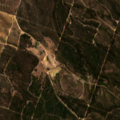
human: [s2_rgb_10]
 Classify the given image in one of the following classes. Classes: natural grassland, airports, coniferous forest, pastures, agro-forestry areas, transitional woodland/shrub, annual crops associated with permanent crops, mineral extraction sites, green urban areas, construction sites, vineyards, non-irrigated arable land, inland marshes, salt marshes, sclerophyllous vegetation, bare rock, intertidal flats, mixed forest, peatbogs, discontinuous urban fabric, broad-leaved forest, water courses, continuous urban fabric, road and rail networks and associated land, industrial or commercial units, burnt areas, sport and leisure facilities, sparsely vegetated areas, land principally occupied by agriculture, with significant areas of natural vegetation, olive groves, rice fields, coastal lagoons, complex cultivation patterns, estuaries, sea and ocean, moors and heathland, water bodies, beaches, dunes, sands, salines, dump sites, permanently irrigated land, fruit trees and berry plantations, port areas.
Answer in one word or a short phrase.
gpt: vineyards, broad-leaved forest, transitional woodland/shrub